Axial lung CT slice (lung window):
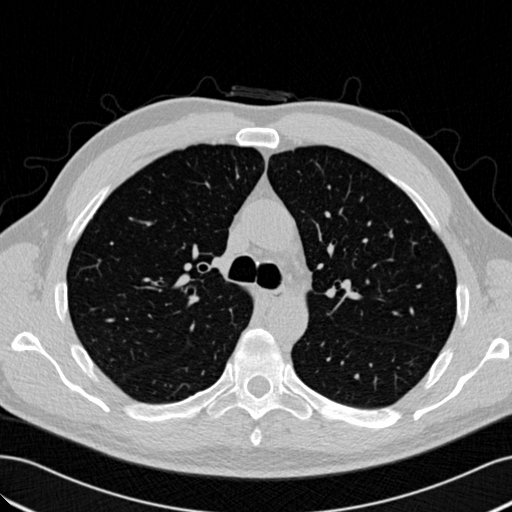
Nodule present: no